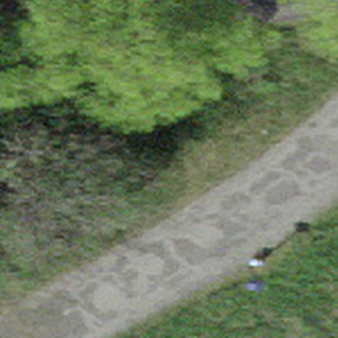
Label: other